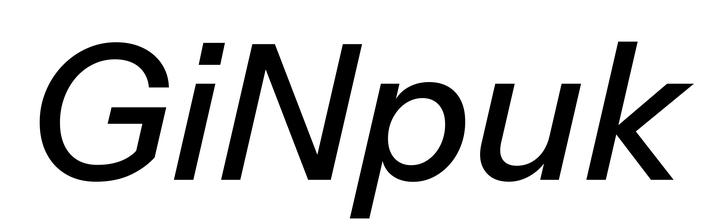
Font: InstrumentSans-Italic_Medium_Italic